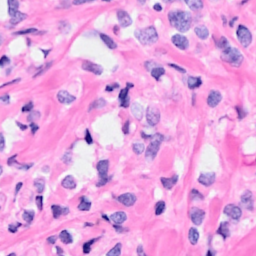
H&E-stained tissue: Breast